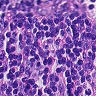
Metastatic tissue present: no